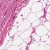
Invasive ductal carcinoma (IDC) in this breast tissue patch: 0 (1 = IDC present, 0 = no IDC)